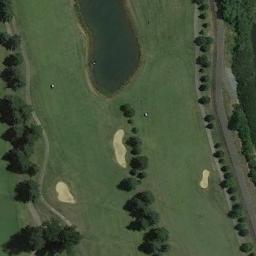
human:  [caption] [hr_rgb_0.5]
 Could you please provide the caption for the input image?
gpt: There are several bunkers and lakes and a few paths and many trees on a large green lawn on the golf course .

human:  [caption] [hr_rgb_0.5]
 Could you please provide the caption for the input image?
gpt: There are three bunkers and a lake on the golf course .

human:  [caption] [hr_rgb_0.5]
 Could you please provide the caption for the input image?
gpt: The golf course has a lake, Two fairways, Some barrier trees and three sandpits and some barrier trees are on both sides of the fairways .

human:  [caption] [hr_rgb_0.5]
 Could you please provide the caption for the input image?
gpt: About twenty sand bunkers are built around the lake .

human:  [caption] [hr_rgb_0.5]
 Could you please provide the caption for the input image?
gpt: Numerous  trees are next to the golf course .